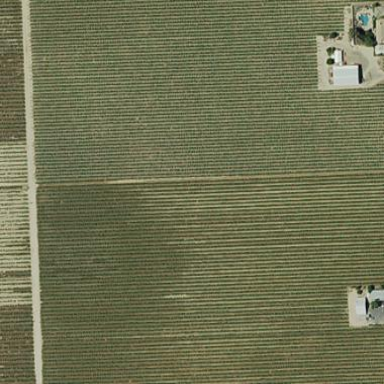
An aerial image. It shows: Vineyard growing grapes.